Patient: sex F, age 57
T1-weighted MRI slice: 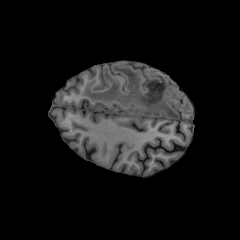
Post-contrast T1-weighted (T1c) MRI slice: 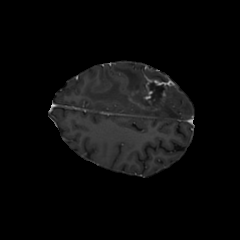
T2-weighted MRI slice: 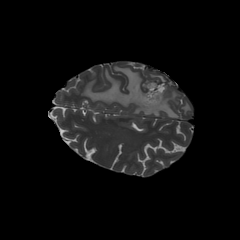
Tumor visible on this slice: yes
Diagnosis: Glioblastoma, IDH-wildtype
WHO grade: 4